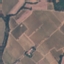
Land use / land cover class: PermanentCrop